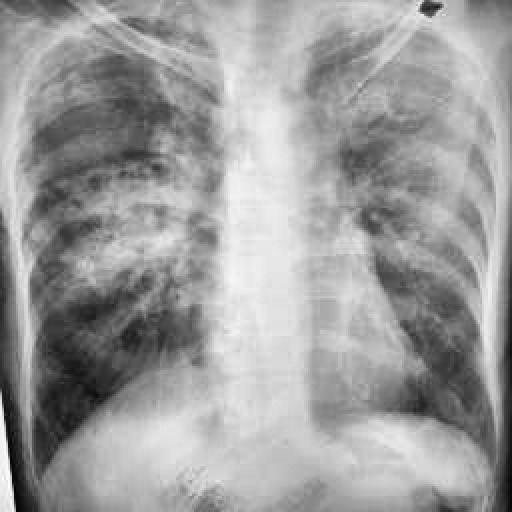
Finding: TUBERCULOSIS